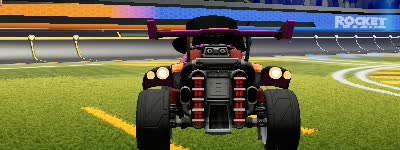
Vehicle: octane